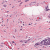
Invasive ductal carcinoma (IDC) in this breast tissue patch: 1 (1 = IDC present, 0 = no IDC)